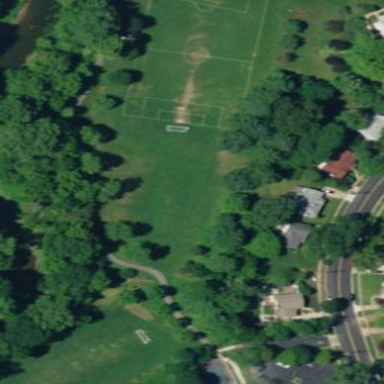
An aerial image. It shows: Recreation ground.